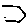
Label: hexagon